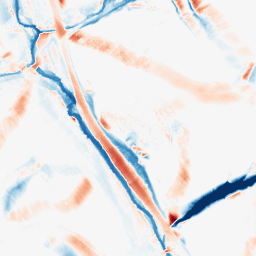
Category: morphological
Decomposition family: morphological_diamond
Decomposition parameters: operation: average
radius: 15
Upsampling method: sinc_hamming
Upsampling parameters: scale: 2
kernel_size: 4
Upsampling scale: 2